Interaction volume radius: 5 \u00c5
Interaction volume height: 30 \u00c5
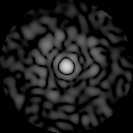
Disorder parameter: 0.8009